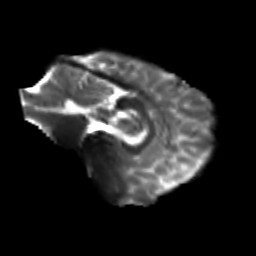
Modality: T2w
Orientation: sagittal
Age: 24
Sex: male
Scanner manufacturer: siemens
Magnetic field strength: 3 T
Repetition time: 3.5 s
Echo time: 0.104 s